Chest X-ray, PA view. Patient: 70 years old, sex F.
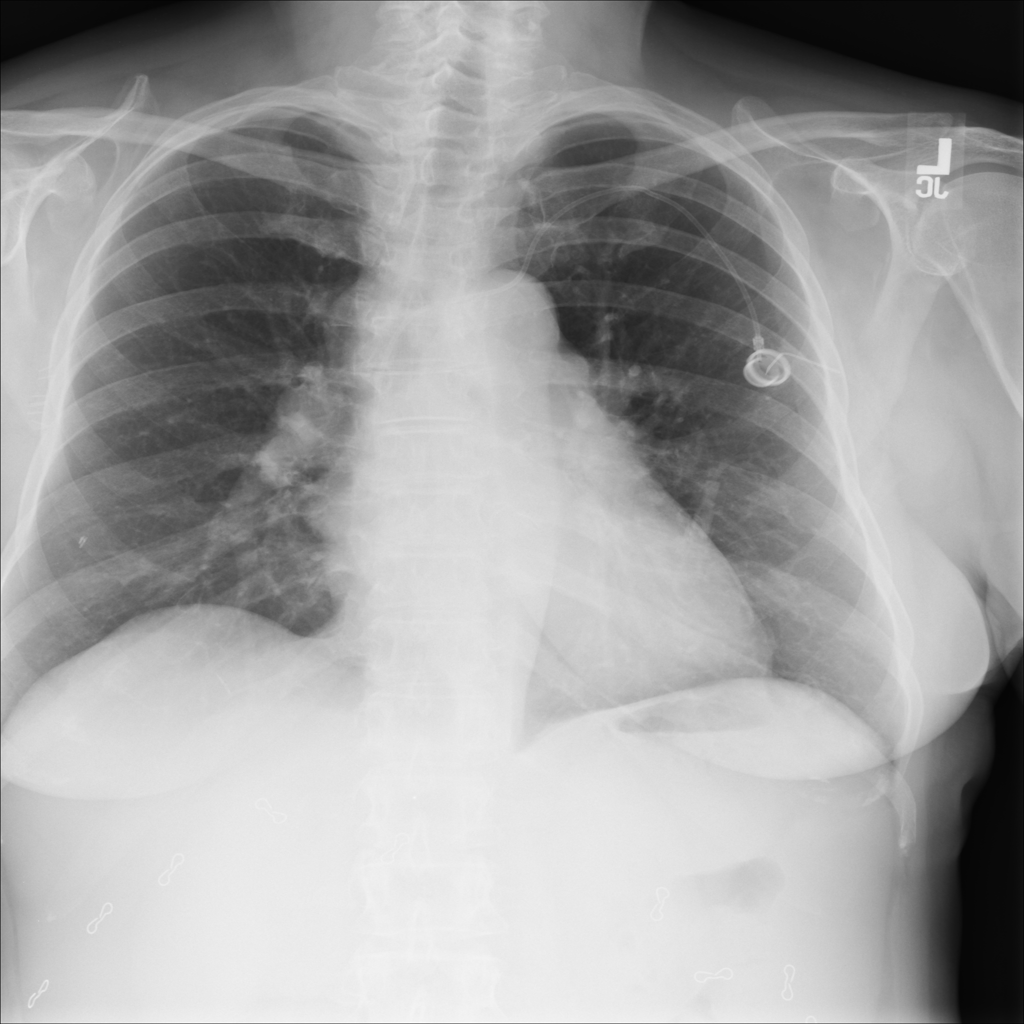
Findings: No Finding